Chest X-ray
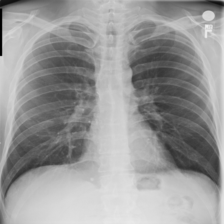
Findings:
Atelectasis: negative
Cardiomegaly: negative
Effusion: negative
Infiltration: negative
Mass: negative
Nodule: negative
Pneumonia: negative
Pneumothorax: negative
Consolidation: negative
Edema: negative
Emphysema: negative
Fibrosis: negative
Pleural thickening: negative
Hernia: negative